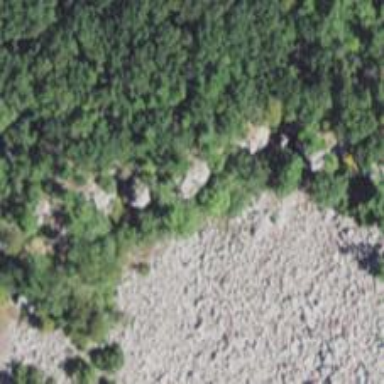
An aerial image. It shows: Natural cliff.